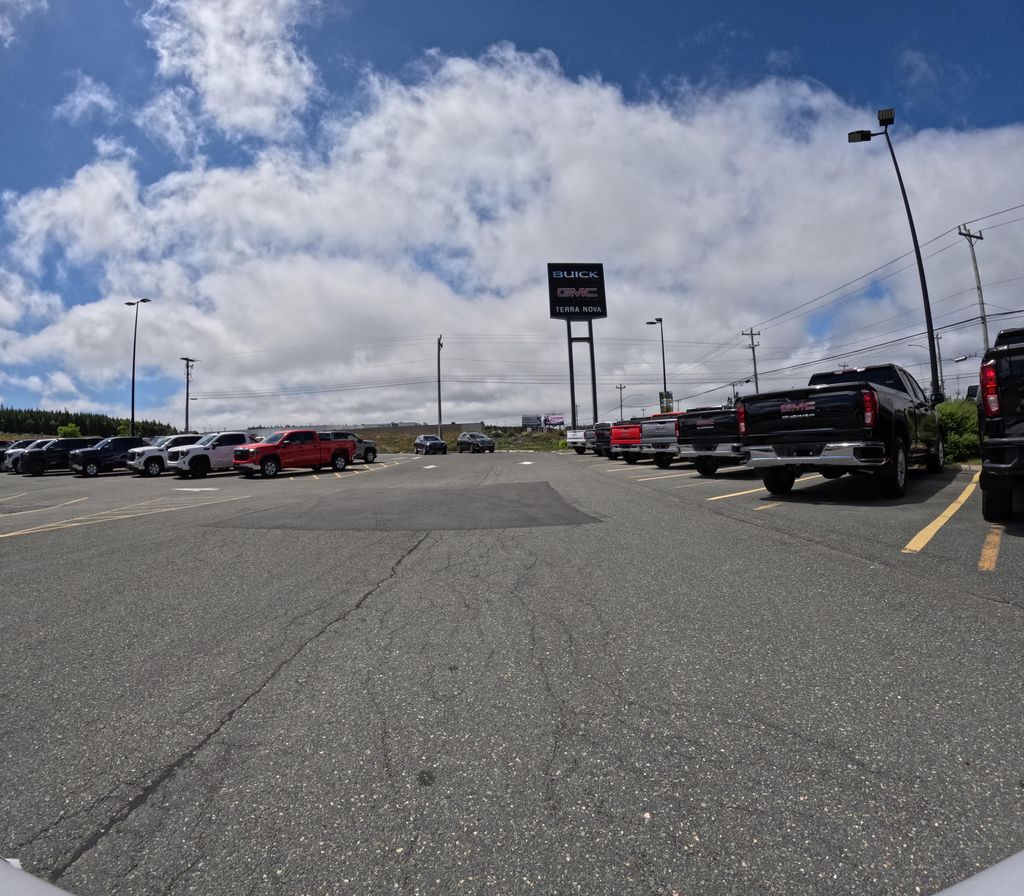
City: st_johns